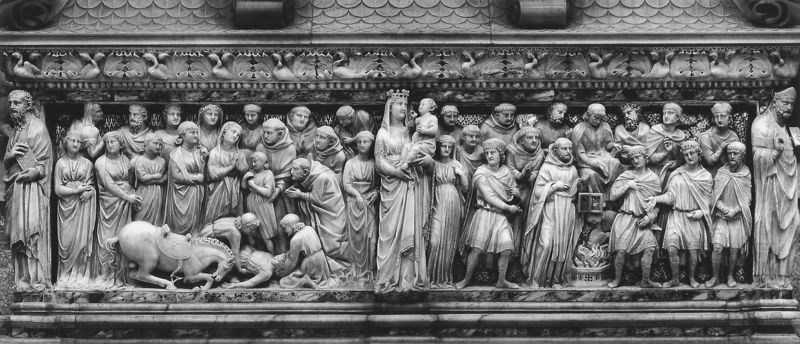
Titel: Schrein des hl. Dominikus
Künstler: Niccolò Pisano
Standort: Bologna, S. Domenico (EU - I)
Schlagwörter: mann, frauen, menschen, holz, männer, dach, johannes, stein, tod, toter, kind, krone, pferd, sattel, relief, baby, bischof, foto, buch, schwarzweiß, schnitzerei, fries, sarg, jesus, kranker, mönch, mönche, jünger, maria, madonna, grablegung, christi, schindeln, ablegen, geburt, apostel, grablegung christi, hinlegen